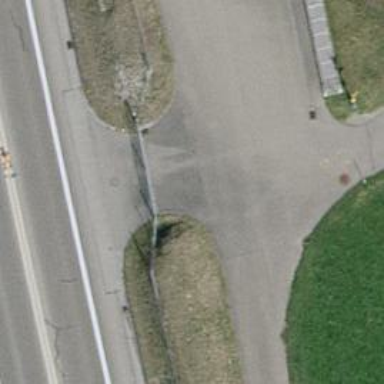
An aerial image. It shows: Gate.